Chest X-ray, PA view. Patient: 30 years old, sex F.
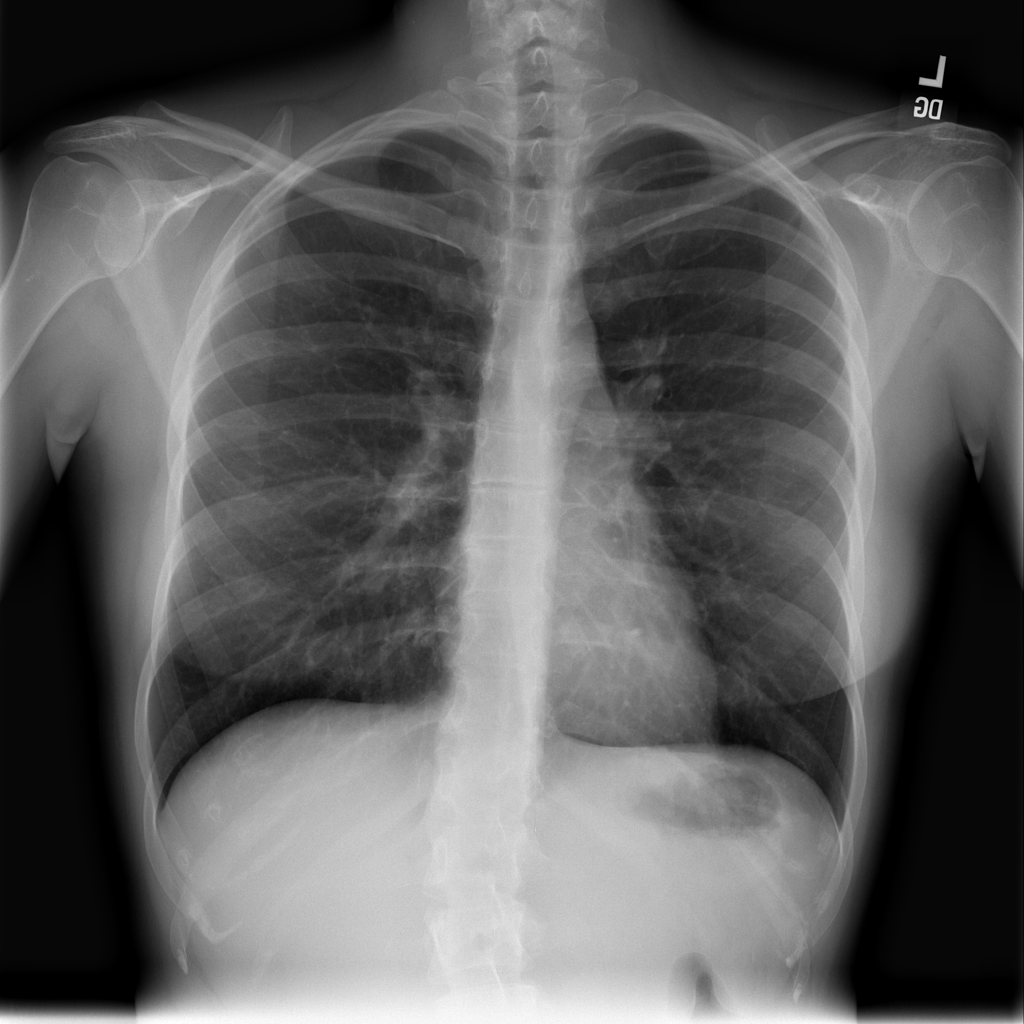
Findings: No Finding